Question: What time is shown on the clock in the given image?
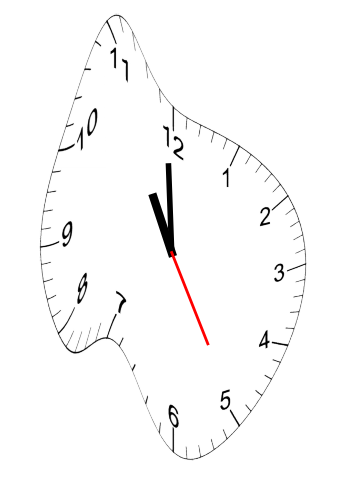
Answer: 10:59:25